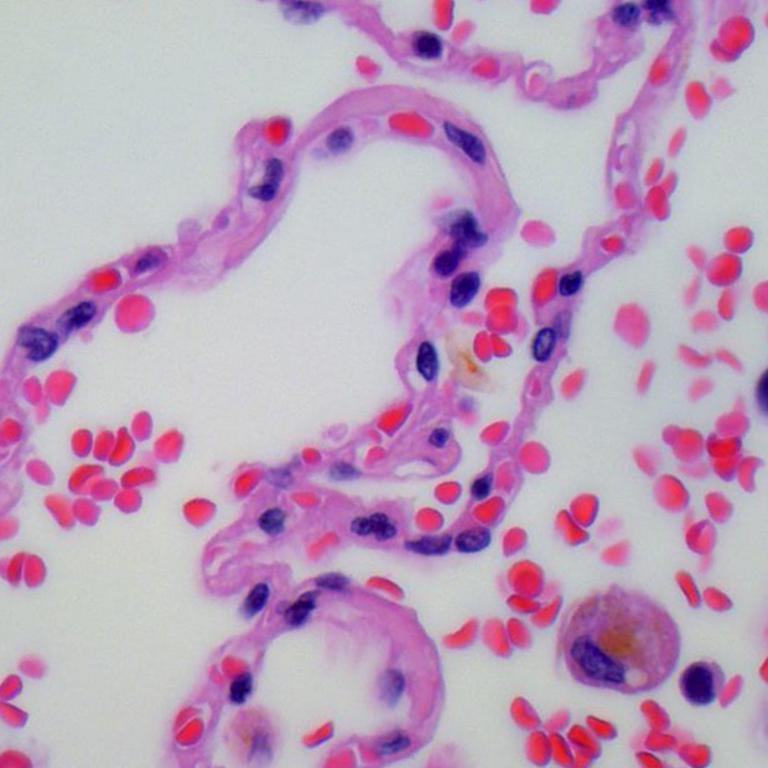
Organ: lung
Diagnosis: benign